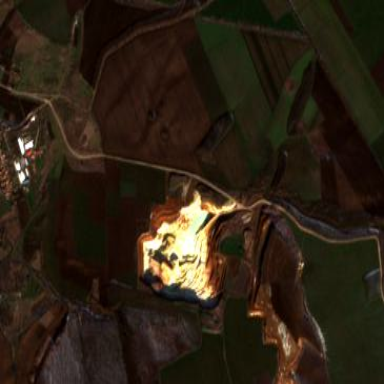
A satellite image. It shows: Sand quarry.